Question: The navigation menu of a fictitious company is as follows:

The company specialises in the made-up, "Crab <URL> pets.
It has been decided that the link to "Services" in the navigation should lead to "Pet Crab Sitting" right away -- without a general page about their services.
That is easy to do with HTML:
'''
<ul>
<li><a href="/">Home</a></li>
<li><a href="/about/">About</a></li>
<li><a href="/services/crab-sitting/">Services</a>
<ul>
<li><a href="/services/crab-sitting/">Crab Sitting</a></li>
<li><a href="/services/polishing-crustacean-shells/">Polishing Crustacean Shells</a></li>
<li><a href="/services/massages-for-anthropods/">Massages for Anthropods</a></li>
</ul>
</li>
<li><a href="/contact/">Contact</a></li>
</ul>
'''
But from a UX standpoint, a rollover effect that will change both is necessary to clarify that the two lead to one place.
In other words, making it appear that the two list elements are one link.
How can a ':hover' effect be achieved on "Services" and "Crab Sitting" at the same time with CSS, but without sacrificing HTML semantics?
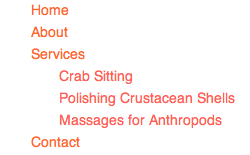
Answer: else, you may as well filter from href :
This way, it doesn't matter much where similar href link stands, as long as it's being a child within adjacent ul .
<URL>
'''
[href*="crab-sitting"]:hover, [href*="crab-sitting"]:hover + ul [href*="crab-sitting"] {
background:green;
}
'''
and if in second link, you forget last slash on href, it still works;
<URL>
'''
<li><a href="/services/crab-sitting/ ">Services</a>
<ul>
<li><a href="/services/crab-sitting ">Crab Sitting</a></li>
'''